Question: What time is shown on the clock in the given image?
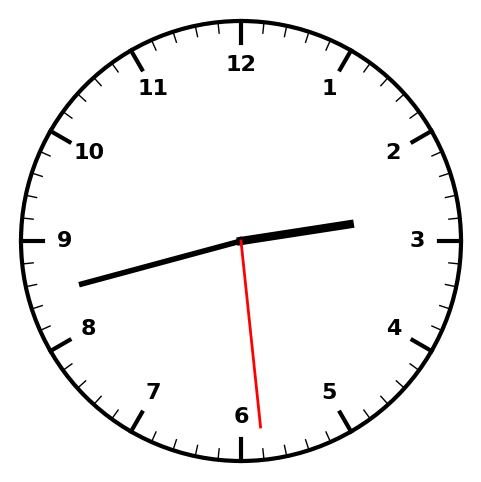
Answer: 02:42:29